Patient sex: M
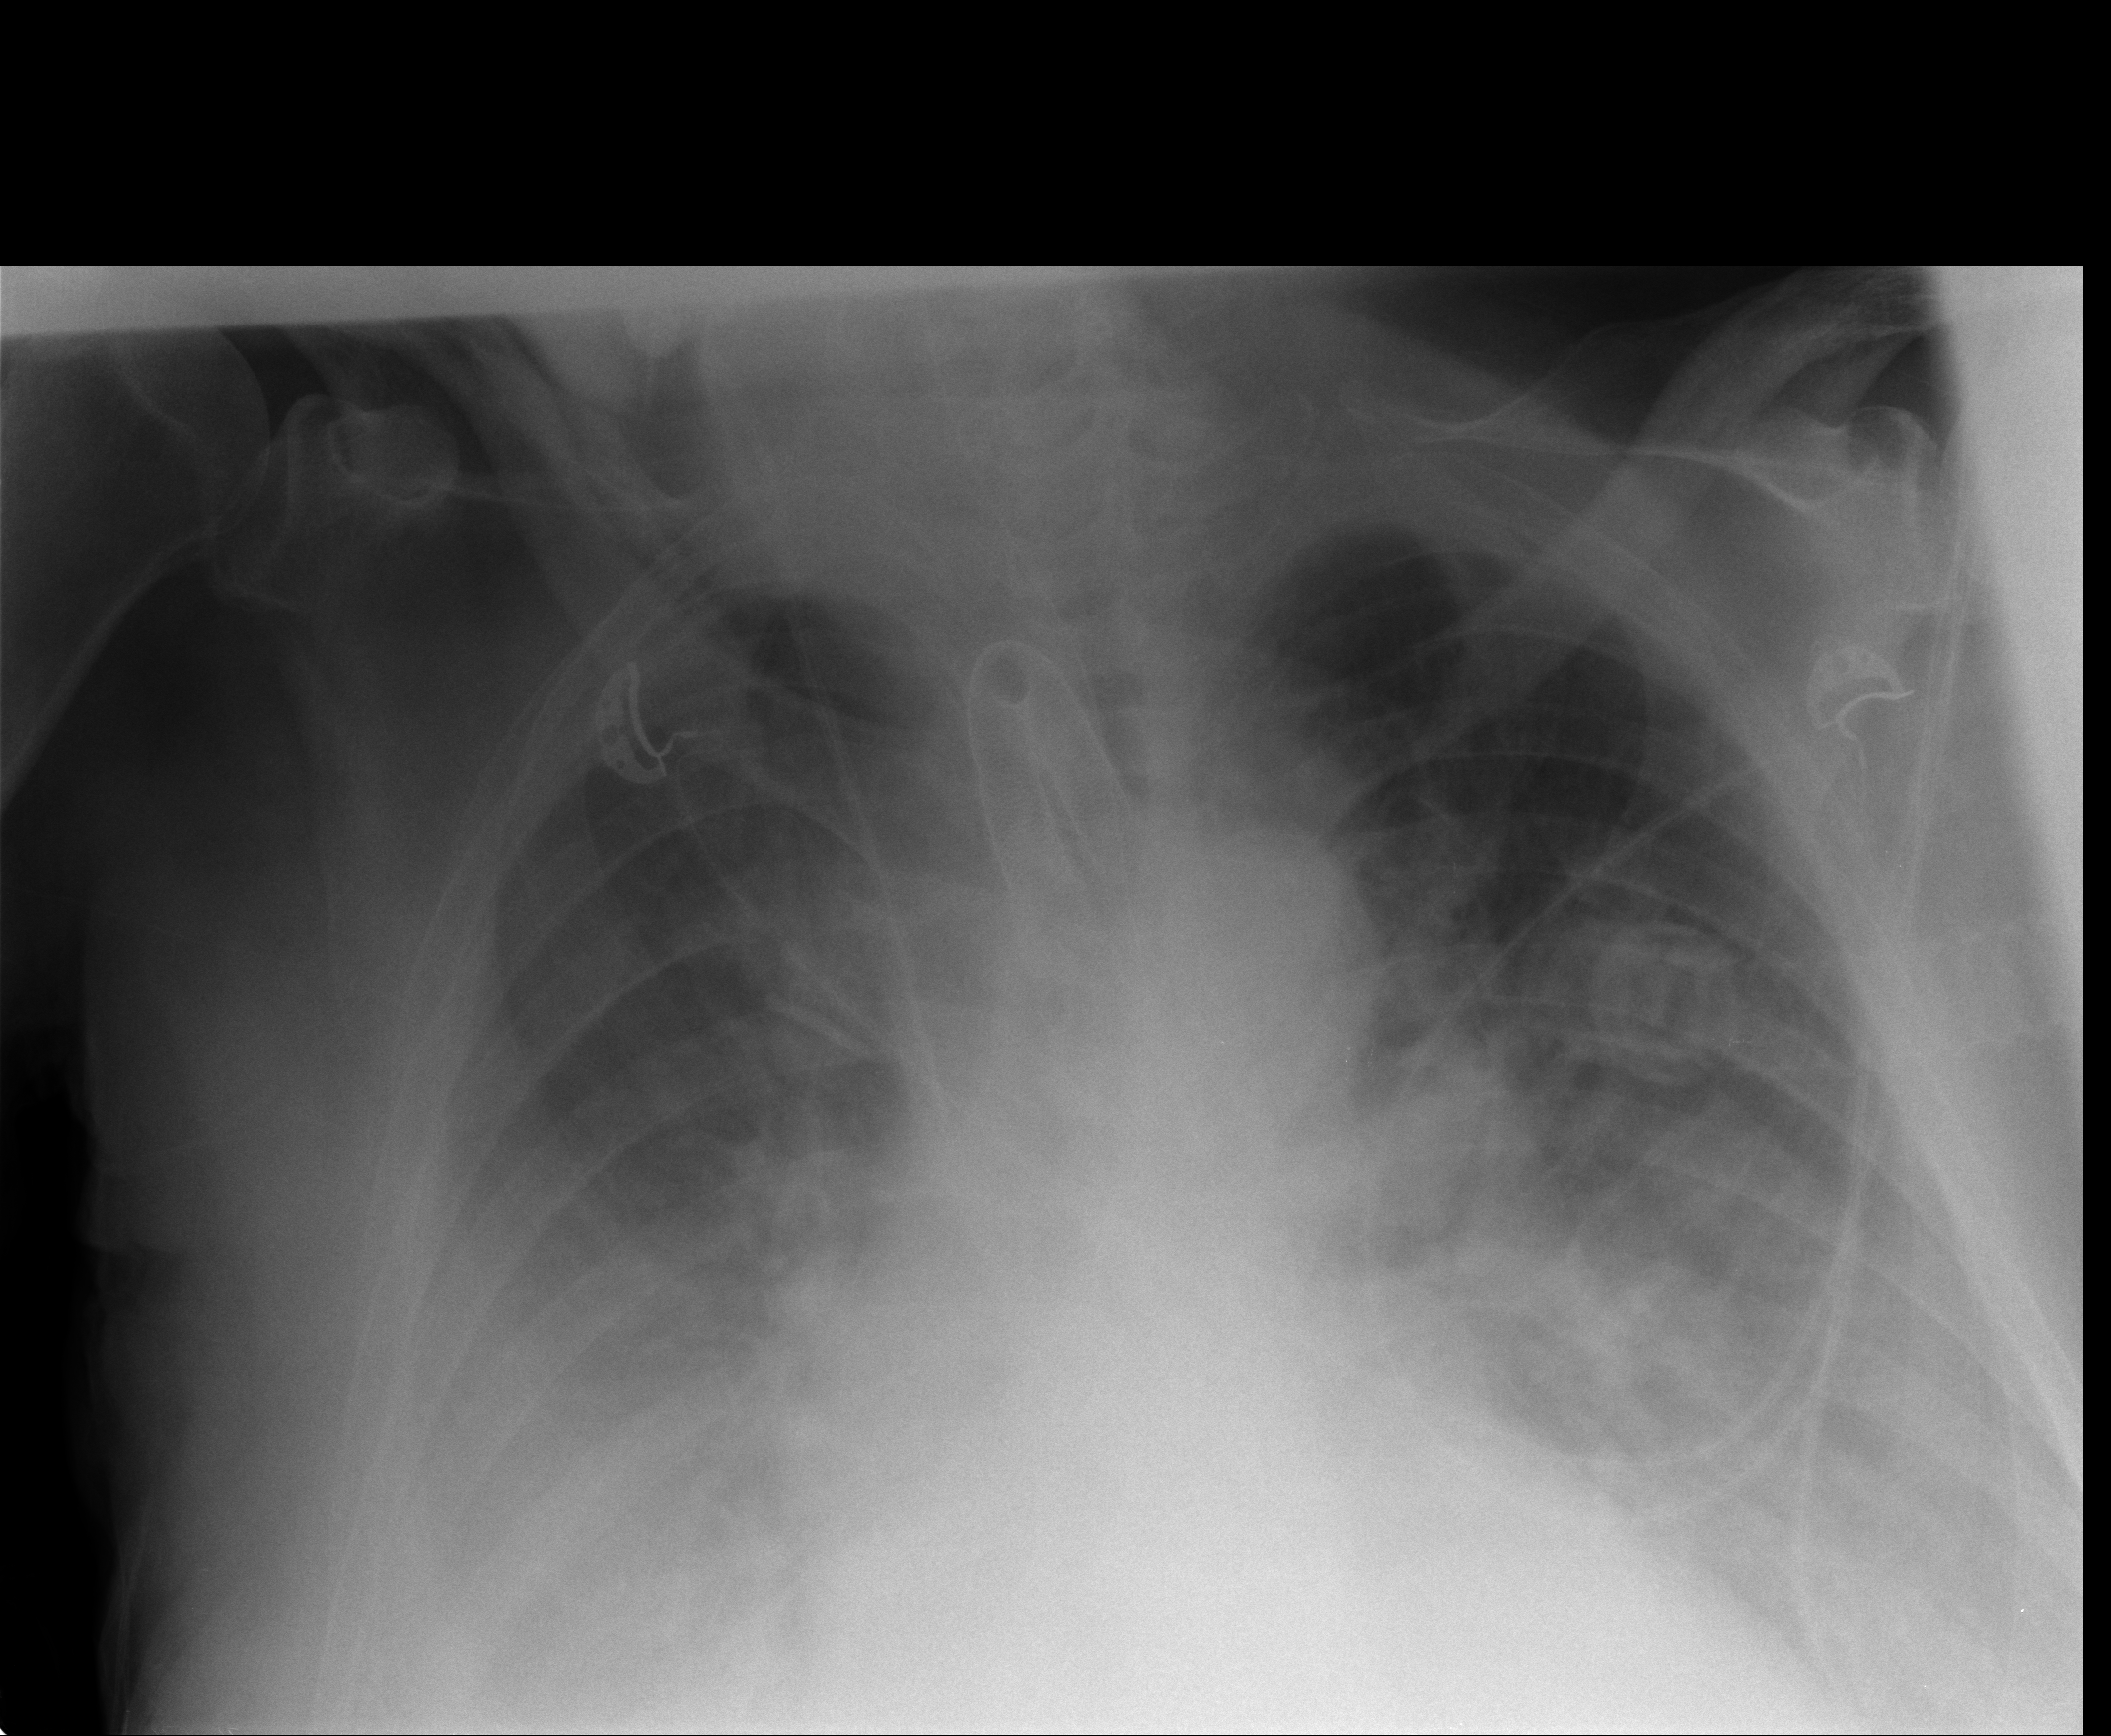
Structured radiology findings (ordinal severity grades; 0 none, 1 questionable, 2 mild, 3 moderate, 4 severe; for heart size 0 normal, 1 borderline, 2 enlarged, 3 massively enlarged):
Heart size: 2
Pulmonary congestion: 2
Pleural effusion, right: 3
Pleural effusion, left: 2
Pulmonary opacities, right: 2
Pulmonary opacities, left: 2
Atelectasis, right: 2
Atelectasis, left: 2